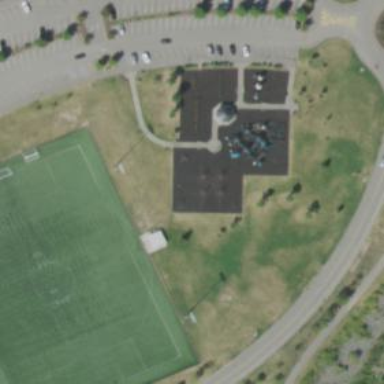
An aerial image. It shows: Playground area for leisure activities on the land.